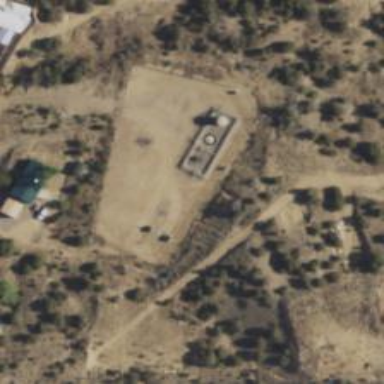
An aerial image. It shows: Storage tank that is man-made.